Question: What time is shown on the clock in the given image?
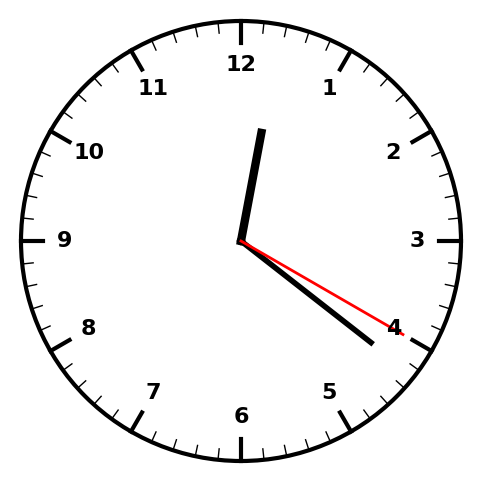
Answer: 12:21:20